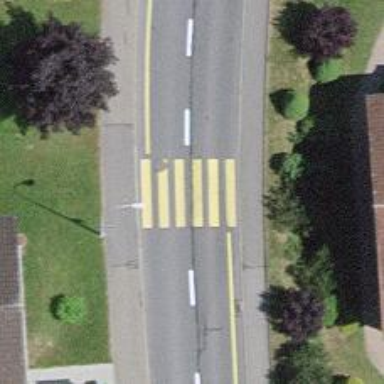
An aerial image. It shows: Uncontrolled zebra crossing with zebra markings.